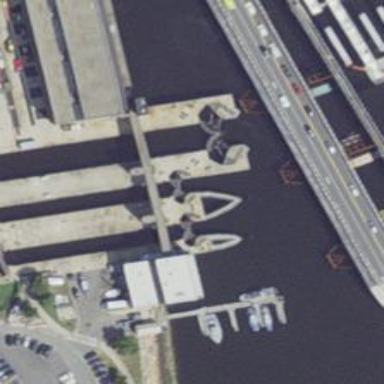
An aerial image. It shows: Bridge supported by pivot pier.